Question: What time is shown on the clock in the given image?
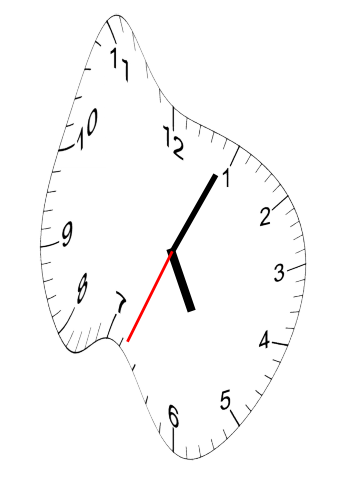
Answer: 05:04:34